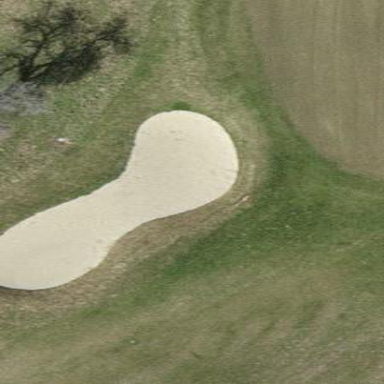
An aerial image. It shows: Golf bunker filled with sandy terrain.